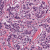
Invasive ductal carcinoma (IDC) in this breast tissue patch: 1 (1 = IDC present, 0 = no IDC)